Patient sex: M
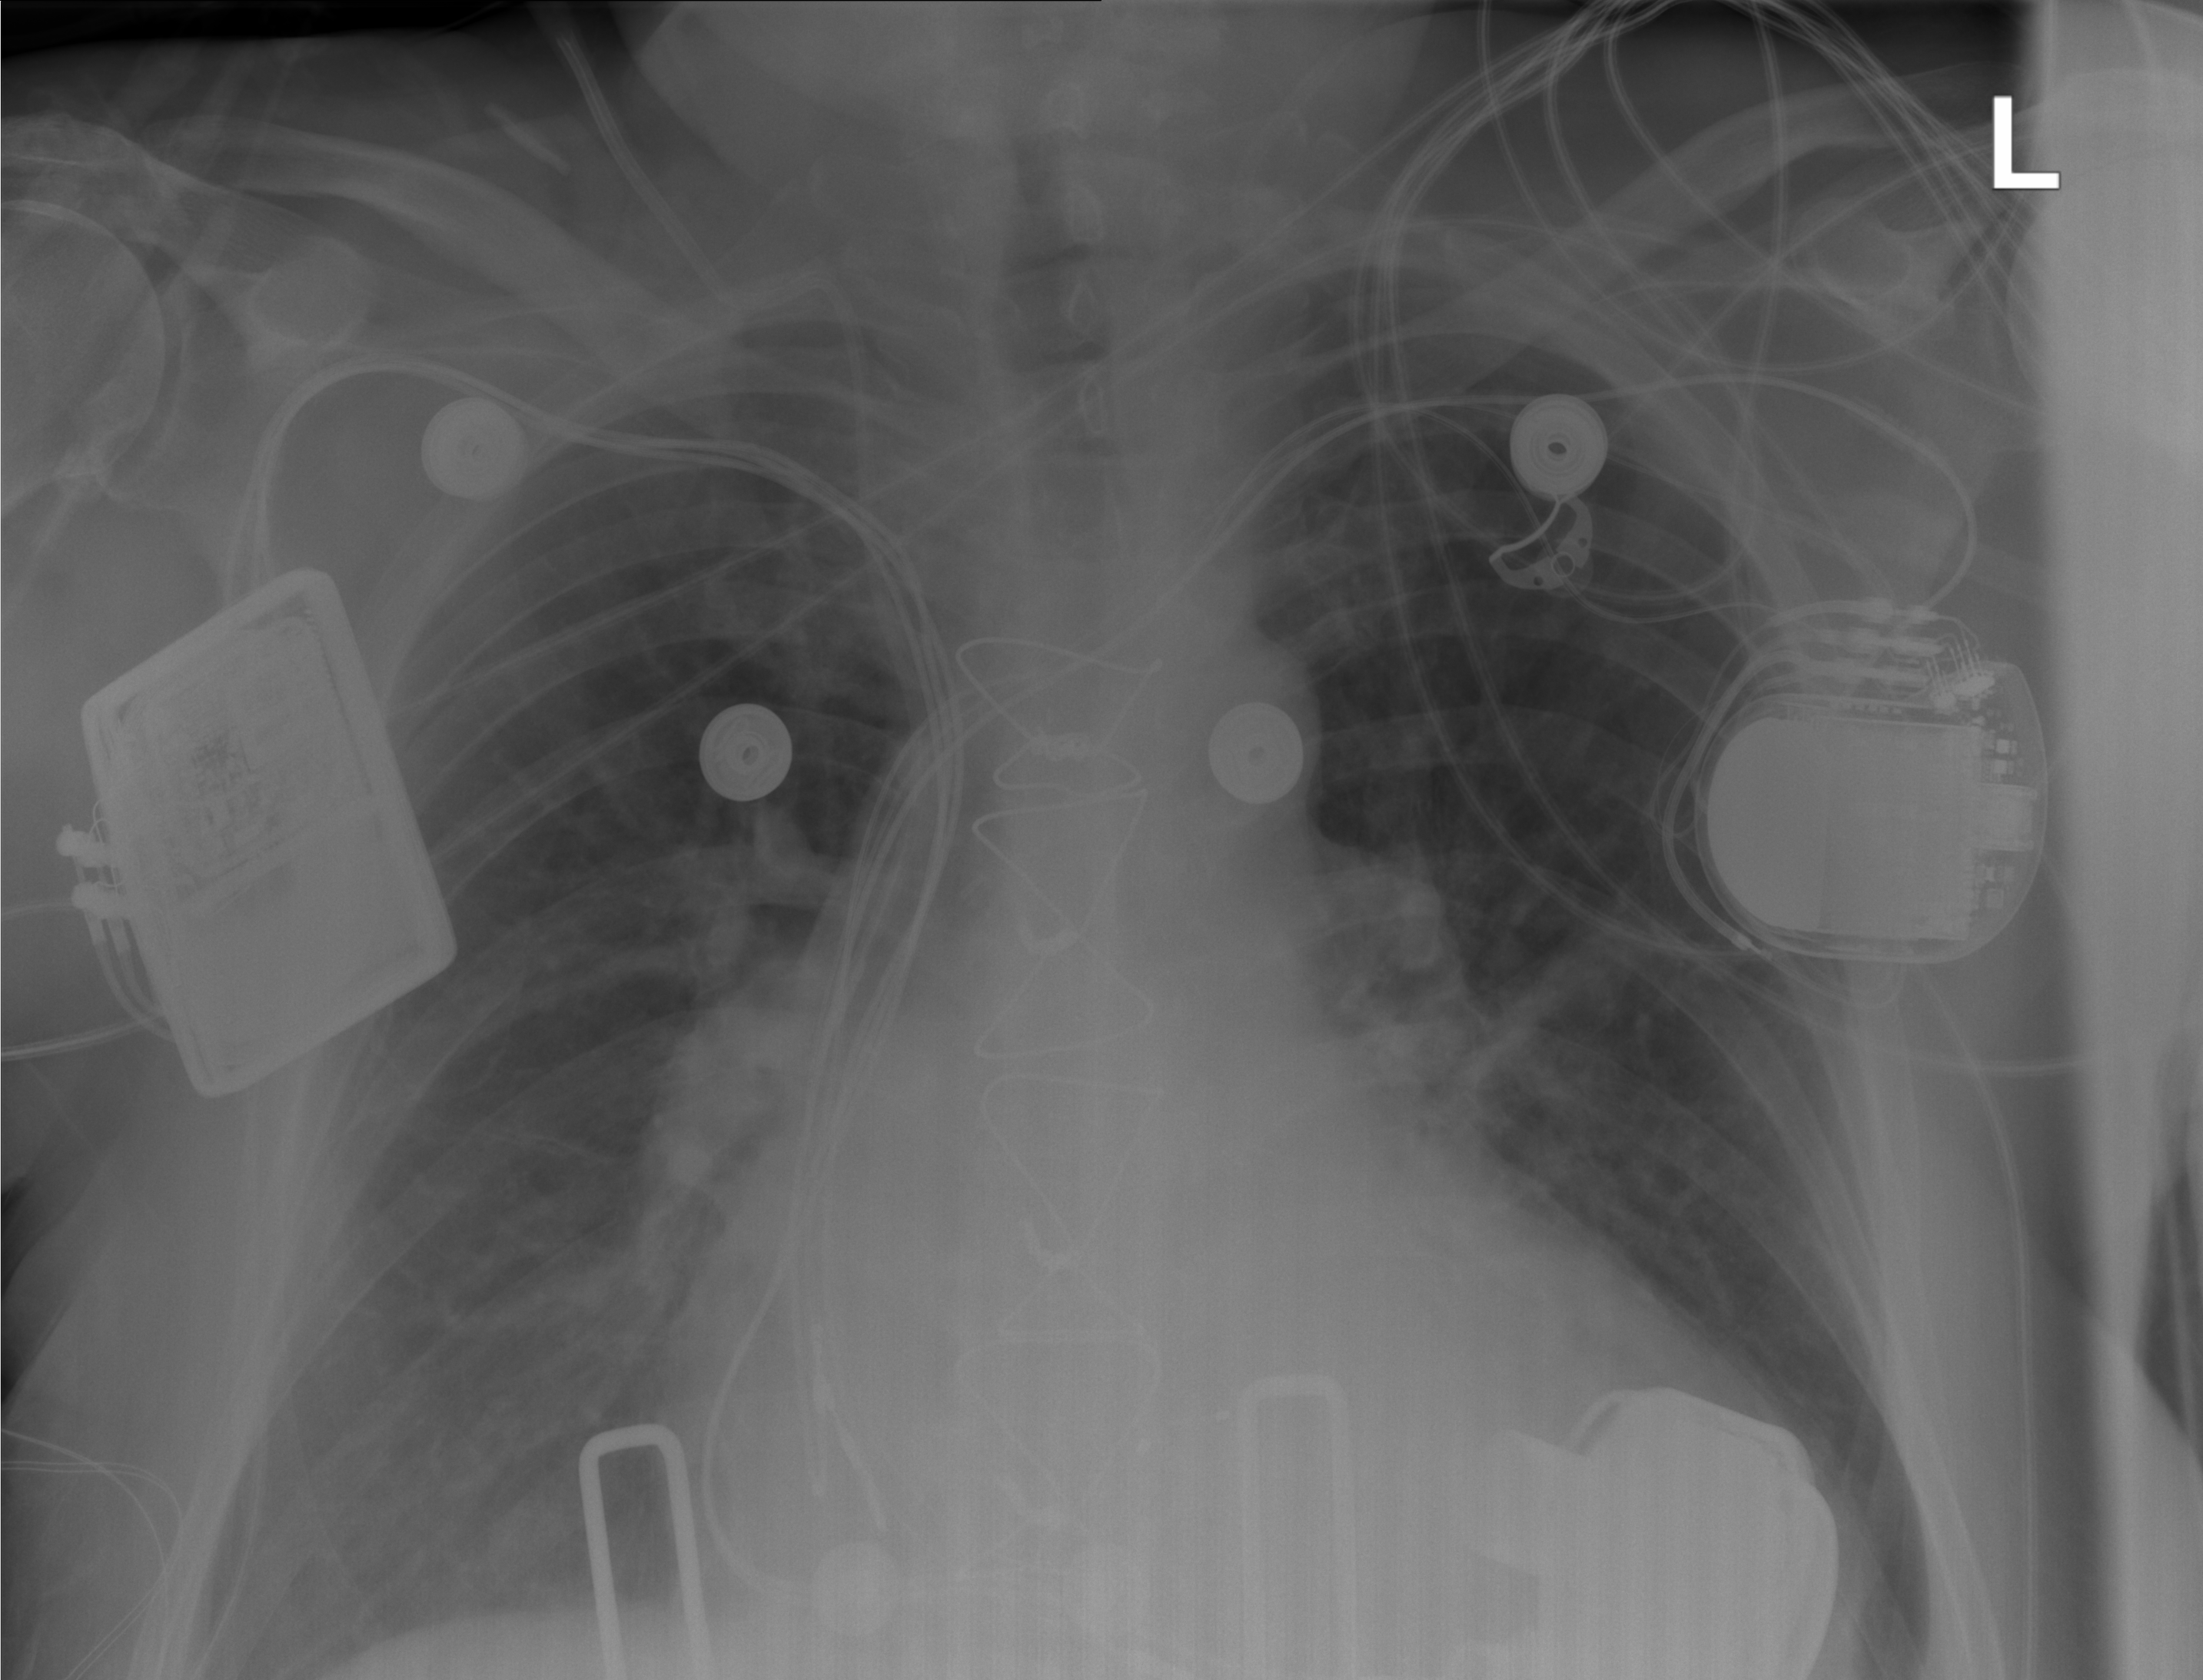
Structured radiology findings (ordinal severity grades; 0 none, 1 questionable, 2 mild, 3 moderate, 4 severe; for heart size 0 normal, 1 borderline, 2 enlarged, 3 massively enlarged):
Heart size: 2
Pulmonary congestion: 2
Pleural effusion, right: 0
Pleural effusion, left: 0
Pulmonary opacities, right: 0
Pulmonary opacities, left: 0
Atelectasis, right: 0
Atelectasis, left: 0